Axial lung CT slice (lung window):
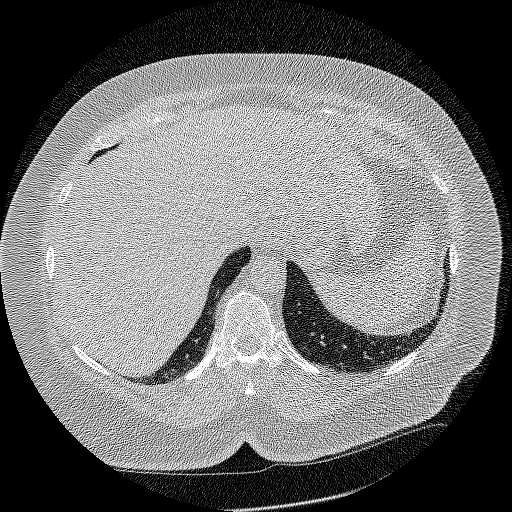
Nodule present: no